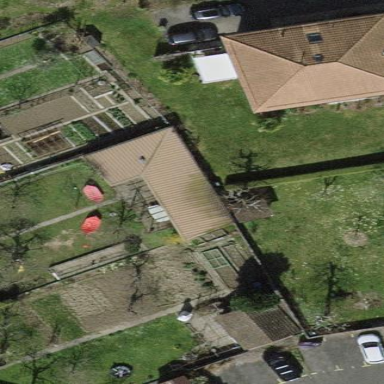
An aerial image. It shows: Shed building.